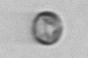
Label: Thalassiosira